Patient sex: M
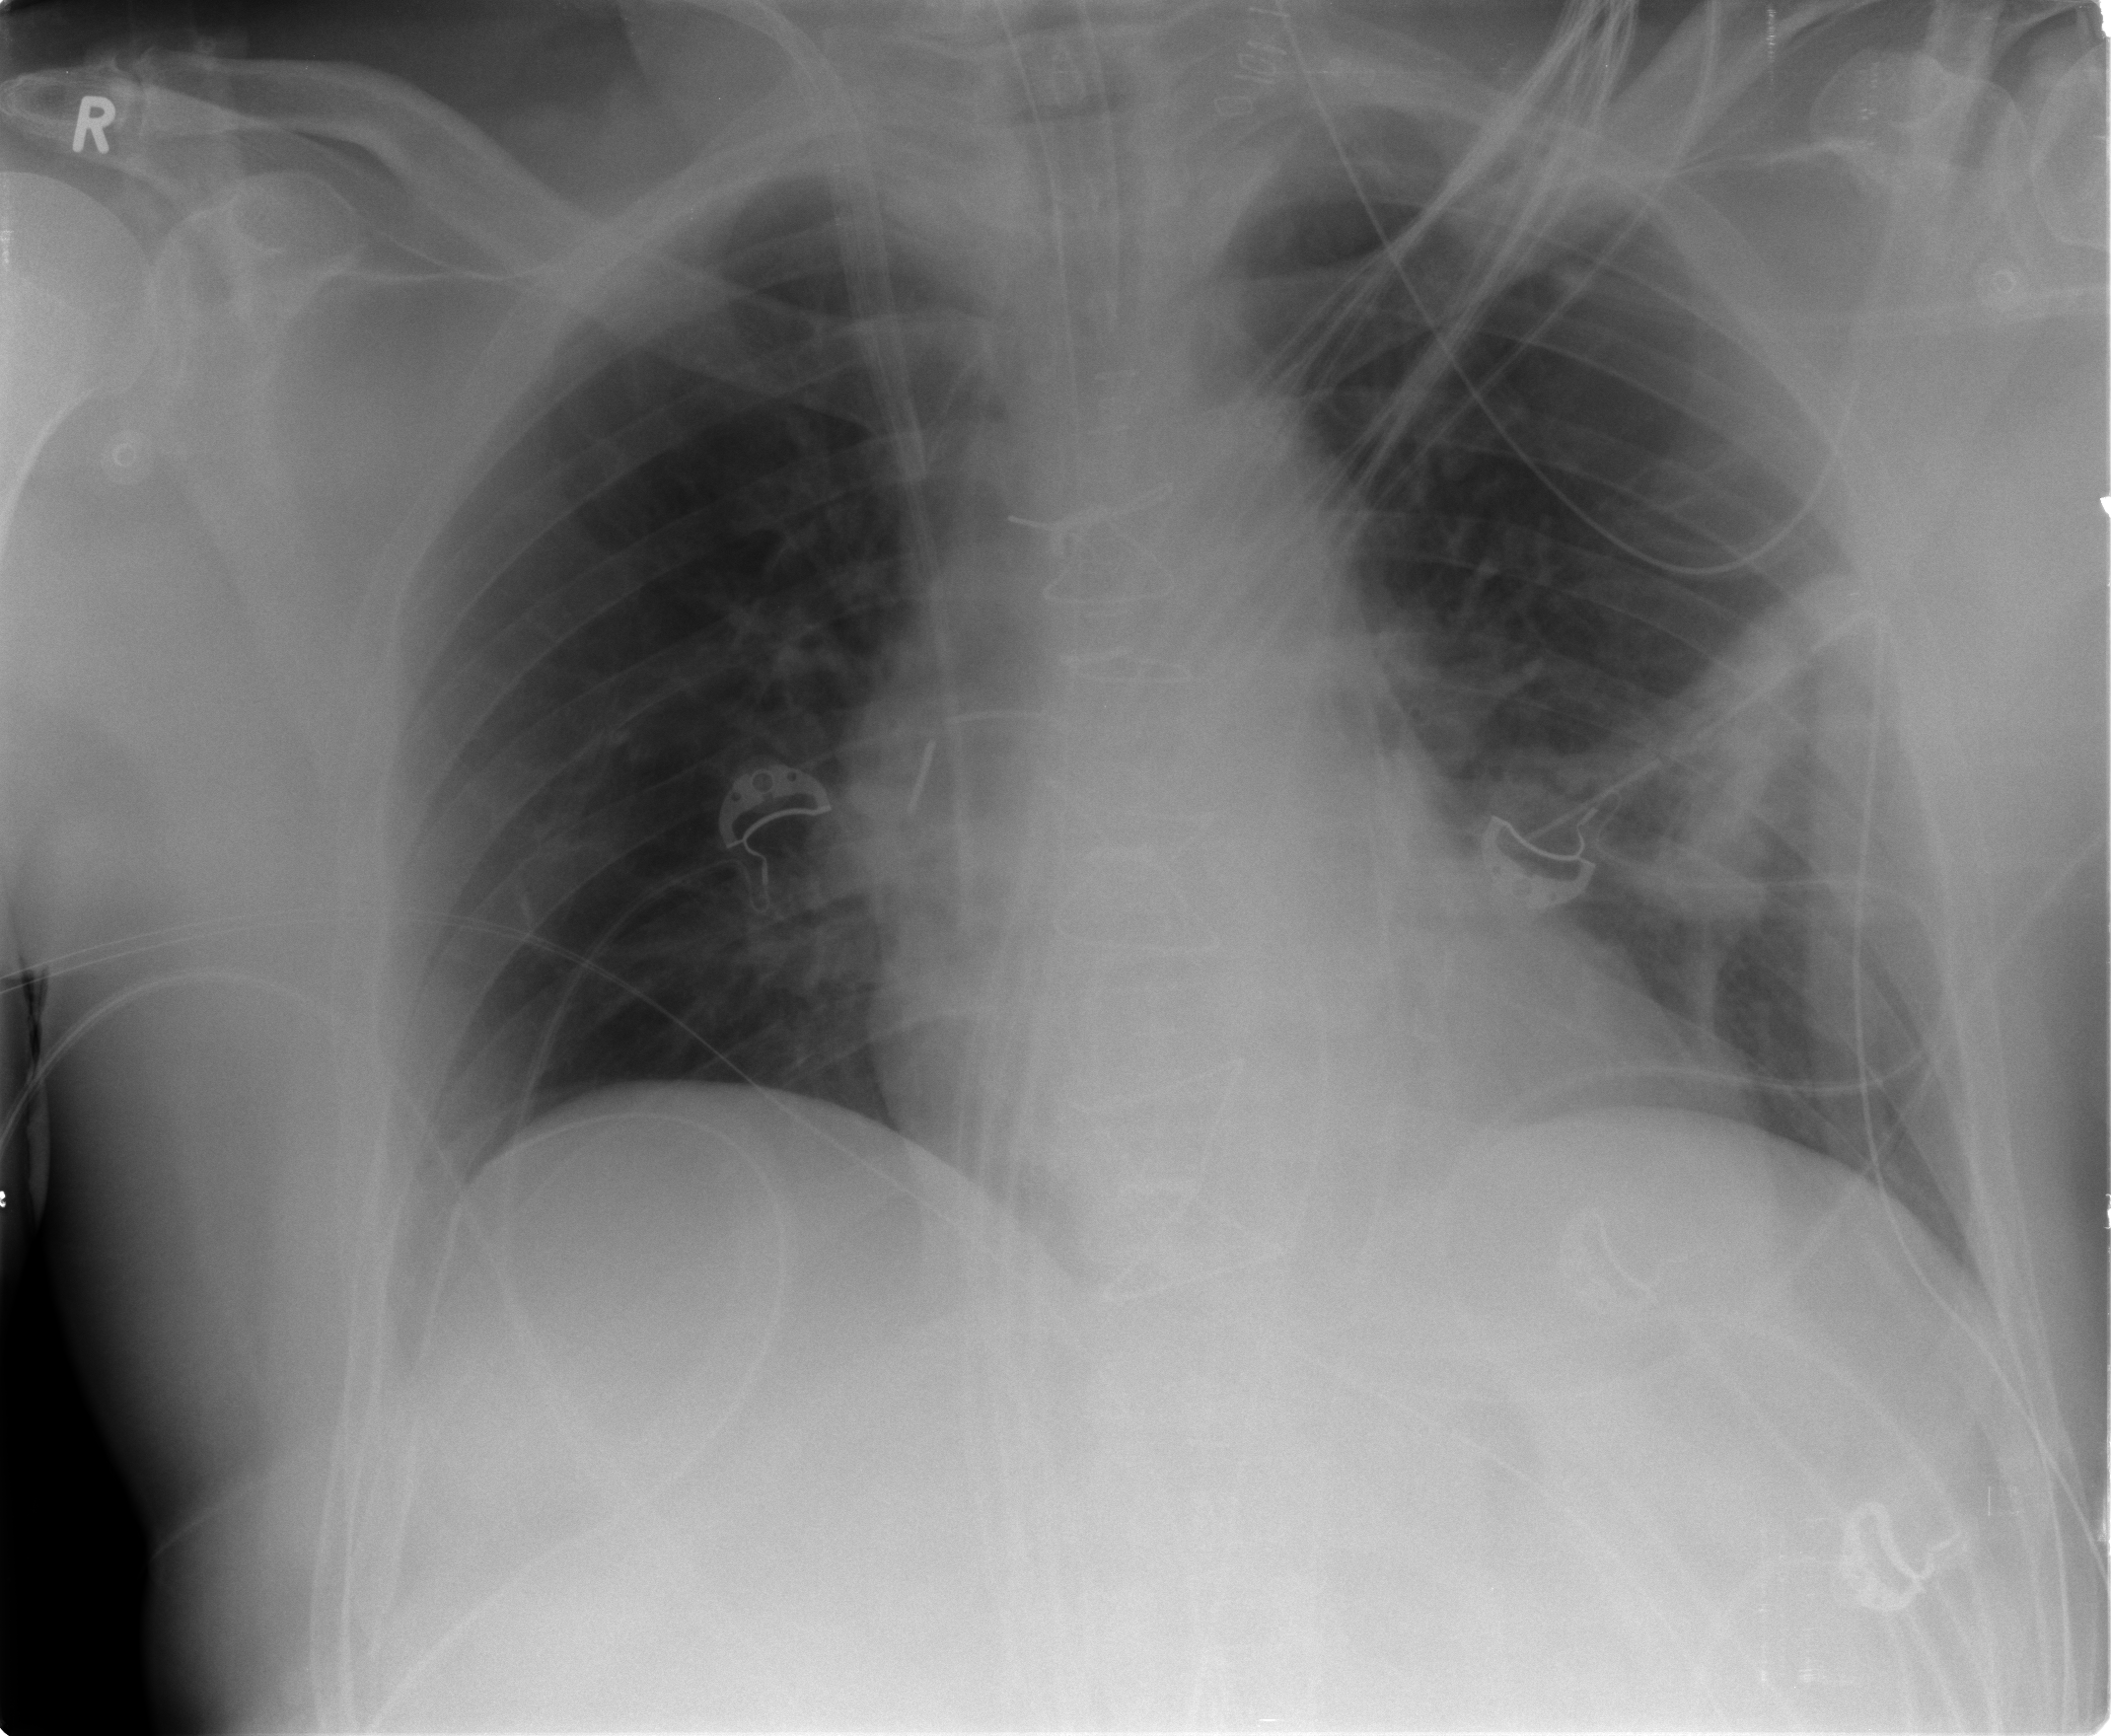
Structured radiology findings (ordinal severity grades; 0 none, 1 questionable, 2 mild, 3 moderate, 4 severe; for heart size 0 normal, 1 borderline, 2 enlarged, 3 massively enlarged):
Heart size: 0
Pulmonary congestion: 0
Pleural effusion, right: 0
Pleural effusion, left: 0
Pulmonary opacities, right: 0
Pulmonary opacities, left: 3
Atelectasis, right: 0
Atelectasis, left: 0